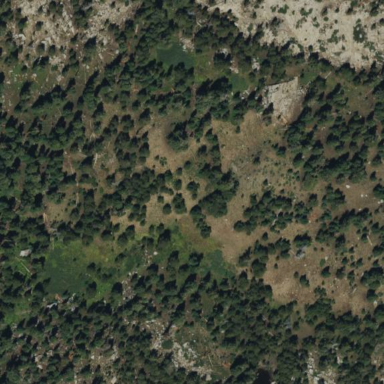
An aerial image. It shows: Wet meadow with woodland vegetation.